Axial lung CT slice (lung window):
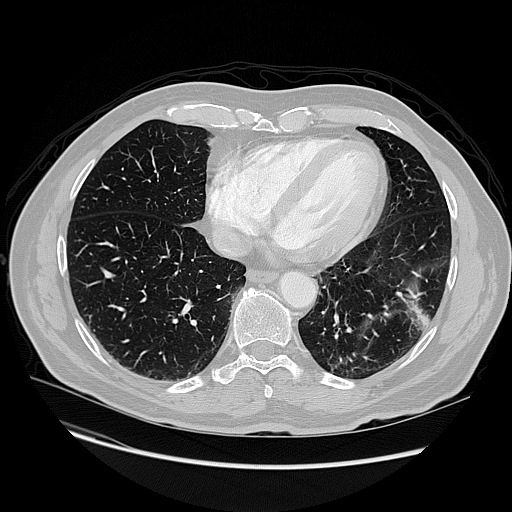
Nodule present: no